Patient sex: M
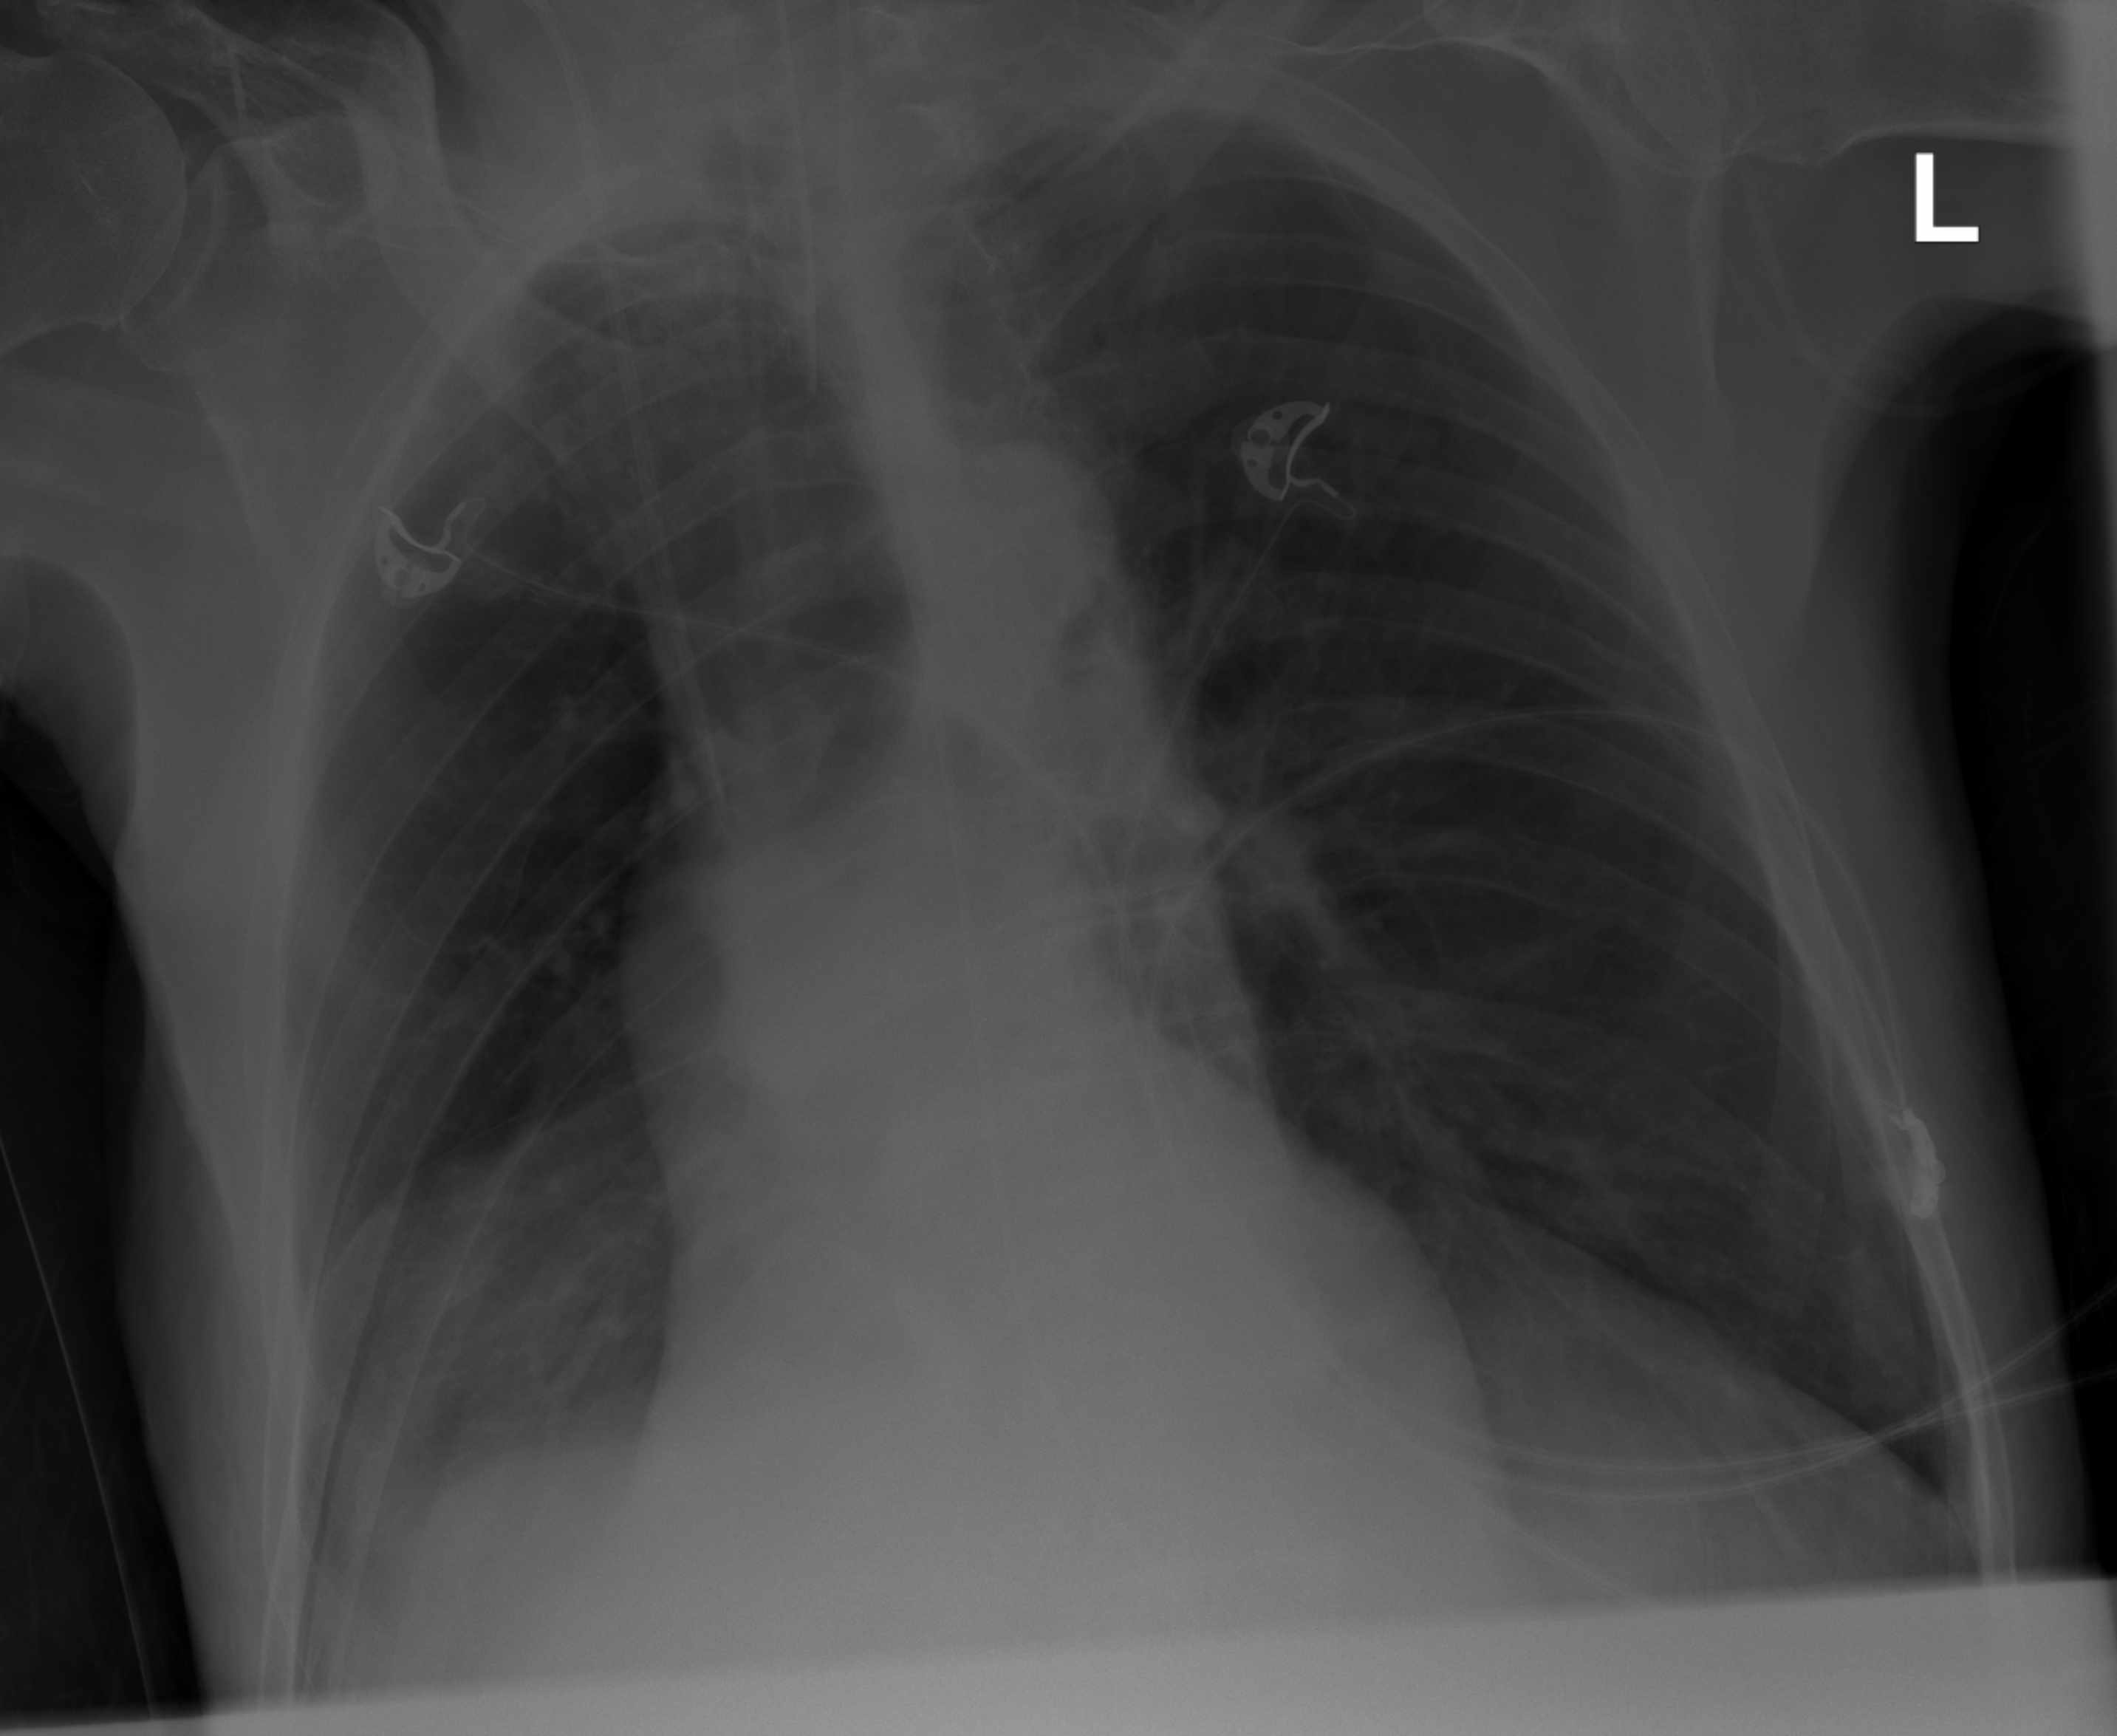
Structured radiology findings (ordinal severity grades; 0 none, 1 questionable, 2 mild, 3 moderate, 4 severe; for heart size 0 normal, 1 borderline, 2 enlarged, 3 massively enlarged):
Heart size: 0
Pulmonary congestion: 0
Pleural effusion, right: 2
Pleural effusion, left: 1
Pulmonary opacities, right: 0
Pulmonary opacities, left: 0
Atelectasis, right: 2
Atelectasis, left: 0